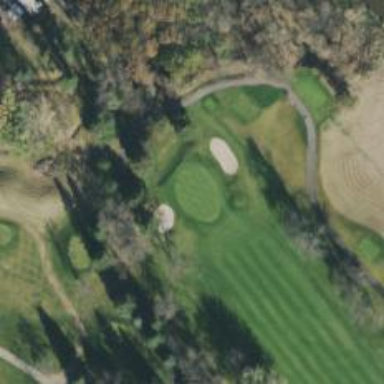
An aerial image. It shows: View of golf hole.